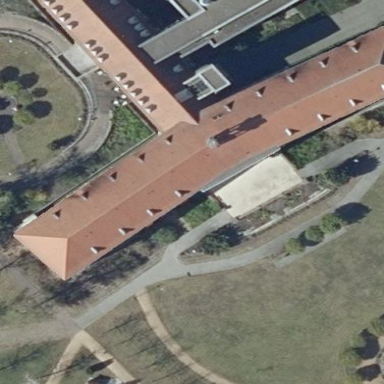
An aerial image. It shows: Hospital building.